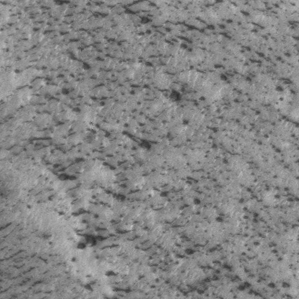
Label: frost